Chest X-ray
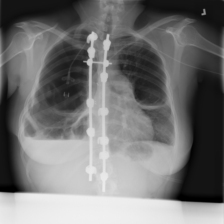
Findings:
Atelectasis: negative
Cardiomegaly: negative
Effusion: negative
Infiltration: negative
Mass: negative
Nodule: negative
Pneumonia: negative
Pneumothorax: negative
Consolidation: negative
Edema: negative
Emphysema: negative
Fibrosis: negative
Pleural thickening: negative
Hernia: negative